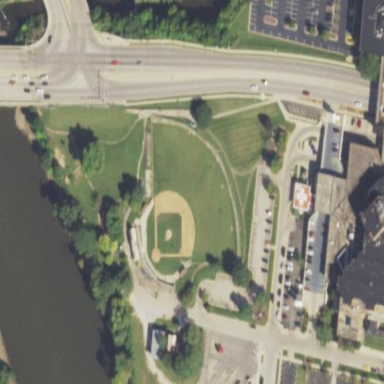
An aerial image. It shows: Baseball pitch for leisure and sports activities.